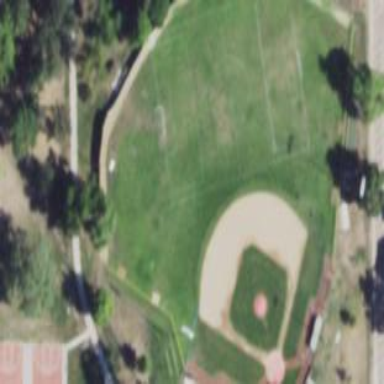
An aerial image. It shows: Baseball pitch for leisure land activities.